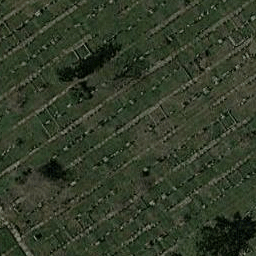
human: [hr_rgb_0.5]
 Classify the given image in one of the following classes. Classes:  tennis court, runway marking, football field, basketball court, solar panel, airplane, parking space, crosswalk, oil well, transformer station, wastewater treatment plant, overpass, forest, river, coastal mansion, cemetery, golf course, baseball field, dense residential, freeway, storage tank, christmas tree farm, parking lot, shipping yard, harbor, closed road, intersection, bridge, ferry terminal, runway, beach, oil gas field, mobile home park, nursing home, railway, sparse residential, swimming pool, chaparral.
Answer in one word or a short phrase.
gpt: cemetery